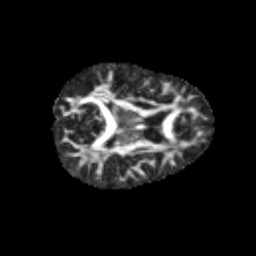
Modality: FA
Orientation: axial
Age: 12
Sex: female
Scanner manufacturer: siemens
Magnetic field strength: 3 T
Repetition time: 3.8 s
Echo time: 0.07 s